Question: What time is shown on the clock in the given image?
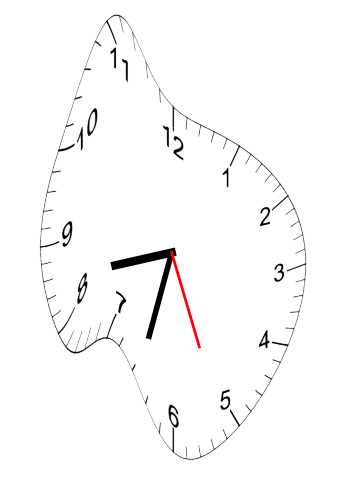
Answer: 08:32:26